You are looking at the continuous-wavelet transform of a rotating shaft's vibration signal. Classify the rotor condition as one of: normal, misalignment, unbalance, looseness.
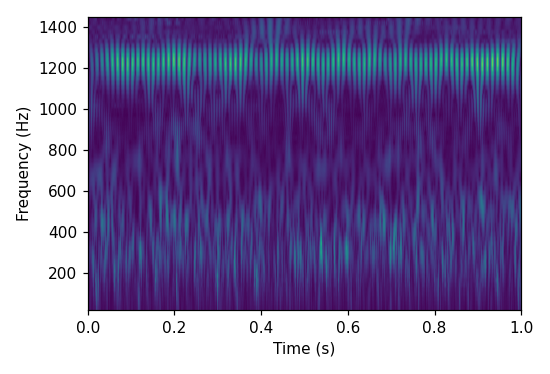
Answer: misalignment